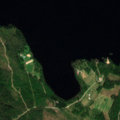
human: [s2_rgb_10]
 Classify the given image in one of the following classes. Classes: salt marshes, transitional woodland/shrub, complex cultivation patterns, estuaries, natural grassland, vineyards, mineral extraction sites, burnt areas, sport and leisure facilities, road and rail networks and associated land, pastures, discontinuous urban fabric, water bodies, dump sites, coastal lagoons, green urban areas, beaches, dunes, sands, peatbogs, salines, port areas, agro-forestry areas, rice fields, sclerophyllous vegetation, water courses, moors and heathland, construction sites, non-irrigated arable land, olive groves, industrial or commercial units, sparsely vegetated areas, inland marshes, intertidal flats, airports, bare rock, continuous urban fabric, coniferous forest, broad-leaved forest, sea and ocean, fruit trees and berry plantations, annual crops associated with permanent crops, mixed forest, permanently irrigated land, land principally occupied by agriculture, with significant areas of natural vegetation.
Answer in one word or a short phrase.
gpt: coniferous forest, mixed forest, water bodies